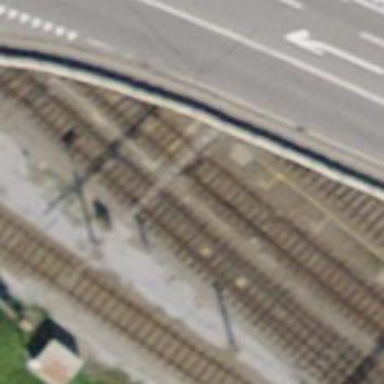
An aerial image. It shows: Railway switch.